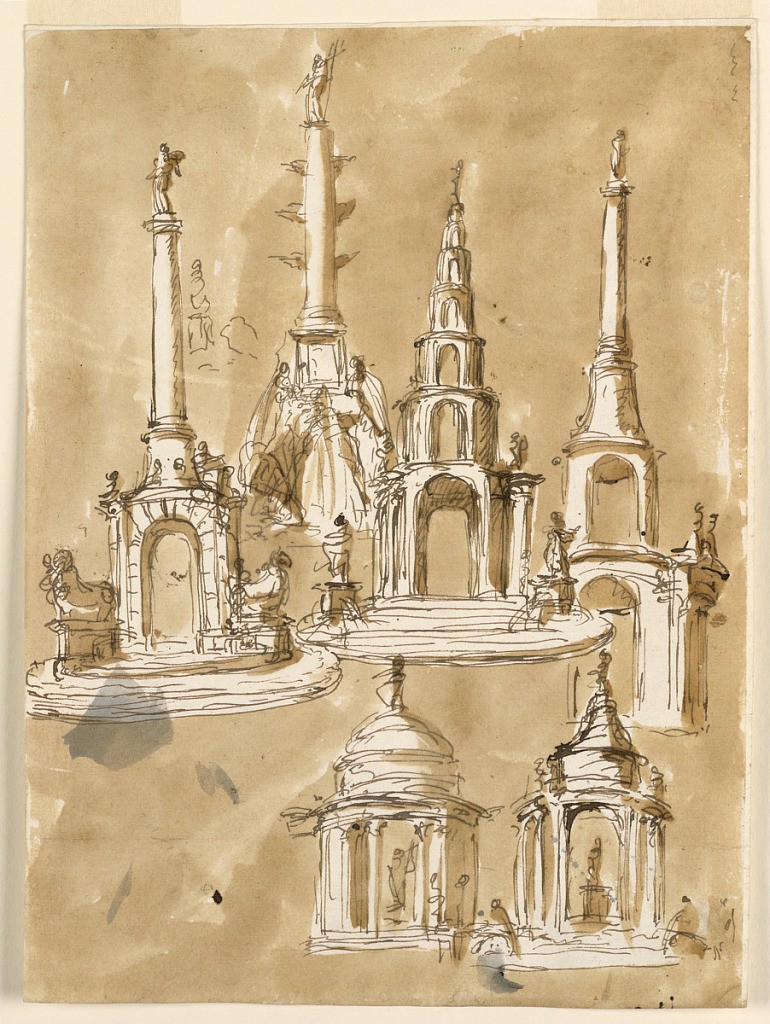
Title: Designs for Fountains; Verso: Blotter for a Black Crayon Drawing, Upper Part of a Design for a Pavilion Elevation
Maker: Giuseppe Barberi, Italian, 1746–1809
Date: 1780–1800
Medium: Pen and brown ink, brush and brown wash, black ink on off-white laid paper, lined; verso: black crayon
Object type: Drawing
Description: Recto (-1809): Top left: a column with a figure on top rises between seated figures from a pavillion from which pedestals protrude radially. Upon the pedestals stand the figures of animals. Left center: a rostral column rises between figures from which water pours on top of a rock. A woman with a cross stands upon it. Right center: a tower stands in the center of a basin into which water pours from the pedestals of two statues. The stories are pavilion-like. Toward the top, they diminish in diameter and height. Right: a column with a figure rises from a tower-like pavilion of two stories. The left side of the ground floor is not shown. Bottom: two circular pavilions with statues standing in their centers. The left one with a cross. In the right design, water pours from two figures flanking the pavilion at the rim of the basin. Colored background. Verso (-18180): The base of the dome is decorated with festoons.